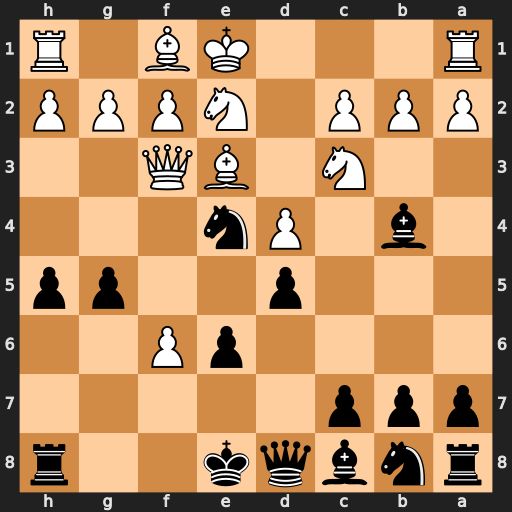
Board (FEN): rnbqk2r/ppp5/4pP2/3p2pp/1b1Pn3/2N1BQ2/PPP1NPPP/R3KB1R
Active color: b
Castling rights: KQkq
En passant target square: -
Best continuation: g4 Qf4 Bd6 f7+ Kf8 Nxe4 Bxf4